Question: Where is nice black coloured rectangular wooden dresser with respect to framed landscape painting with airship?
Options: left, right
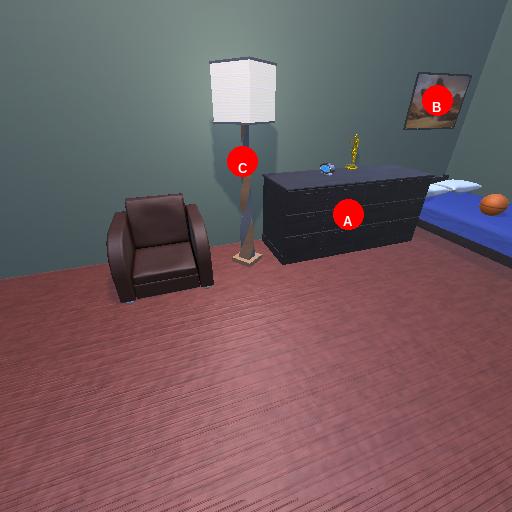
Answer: left